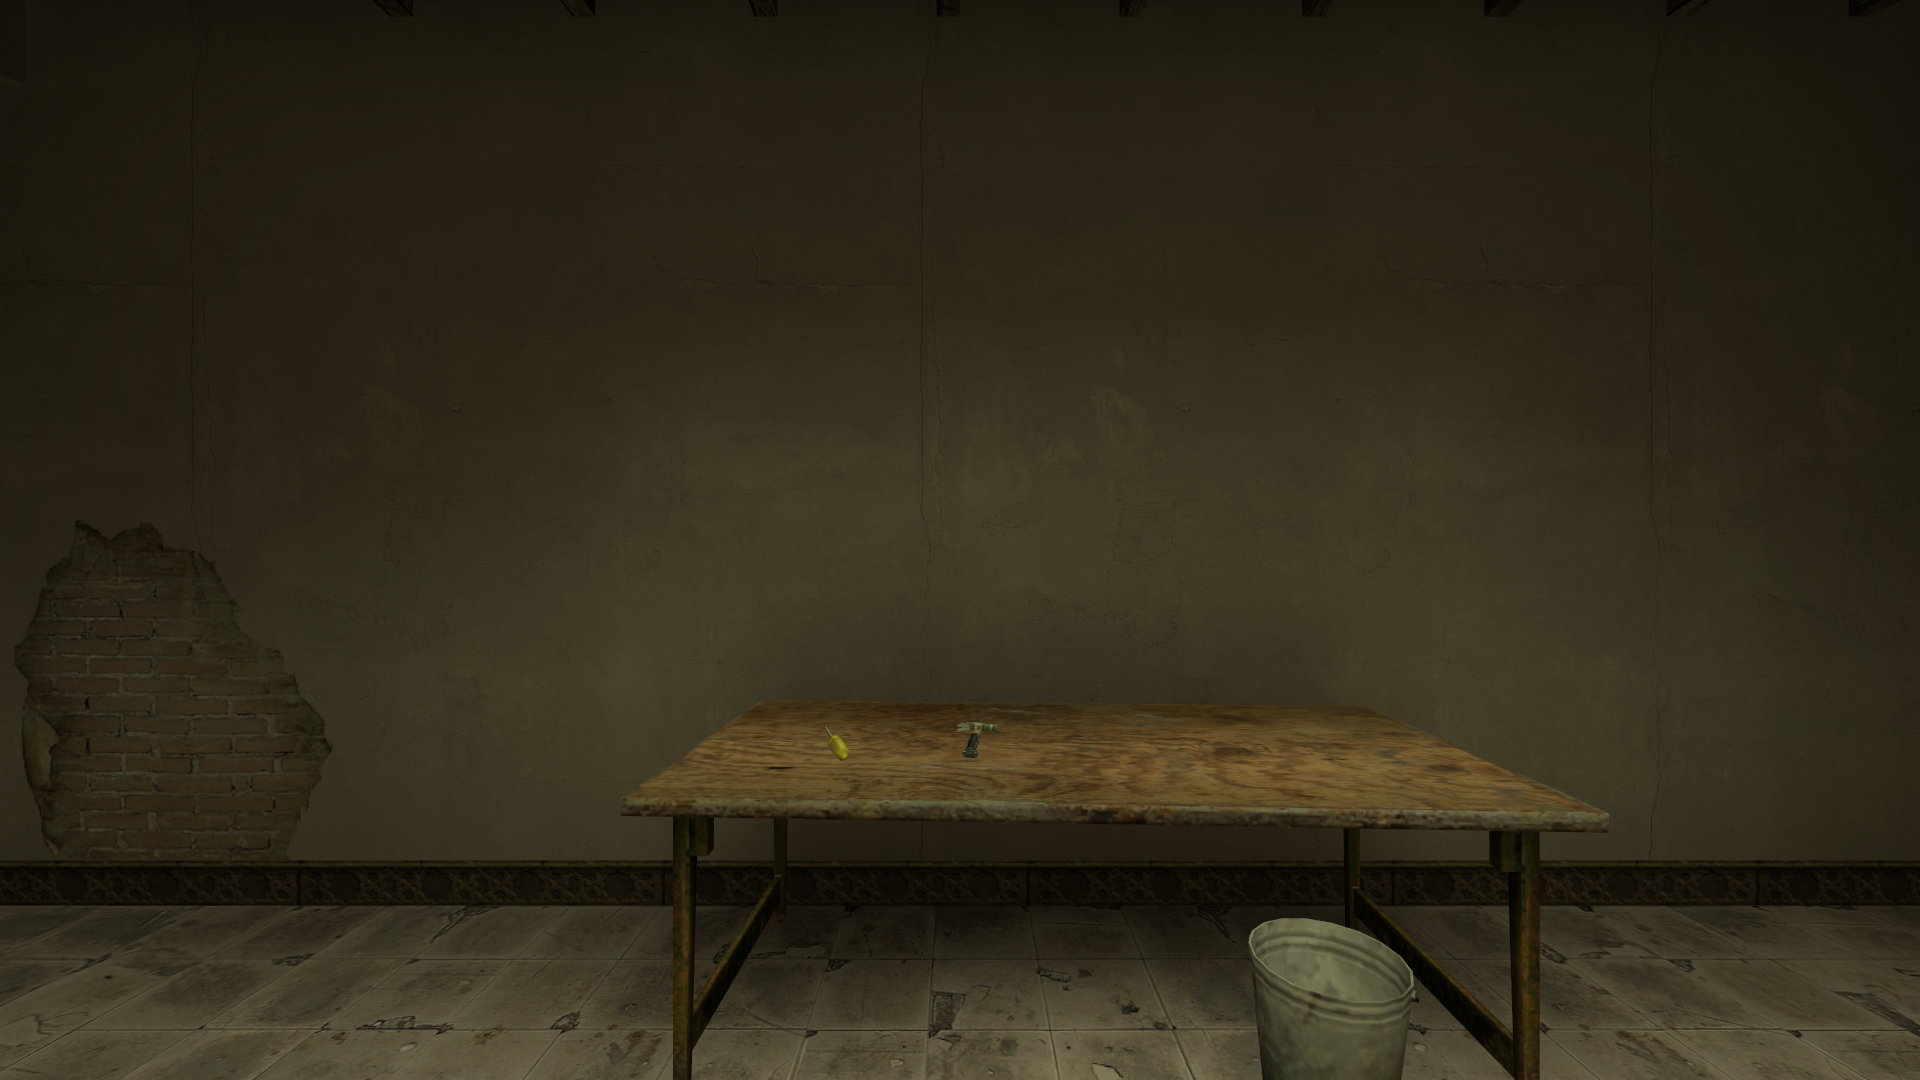
Map: de_mirage